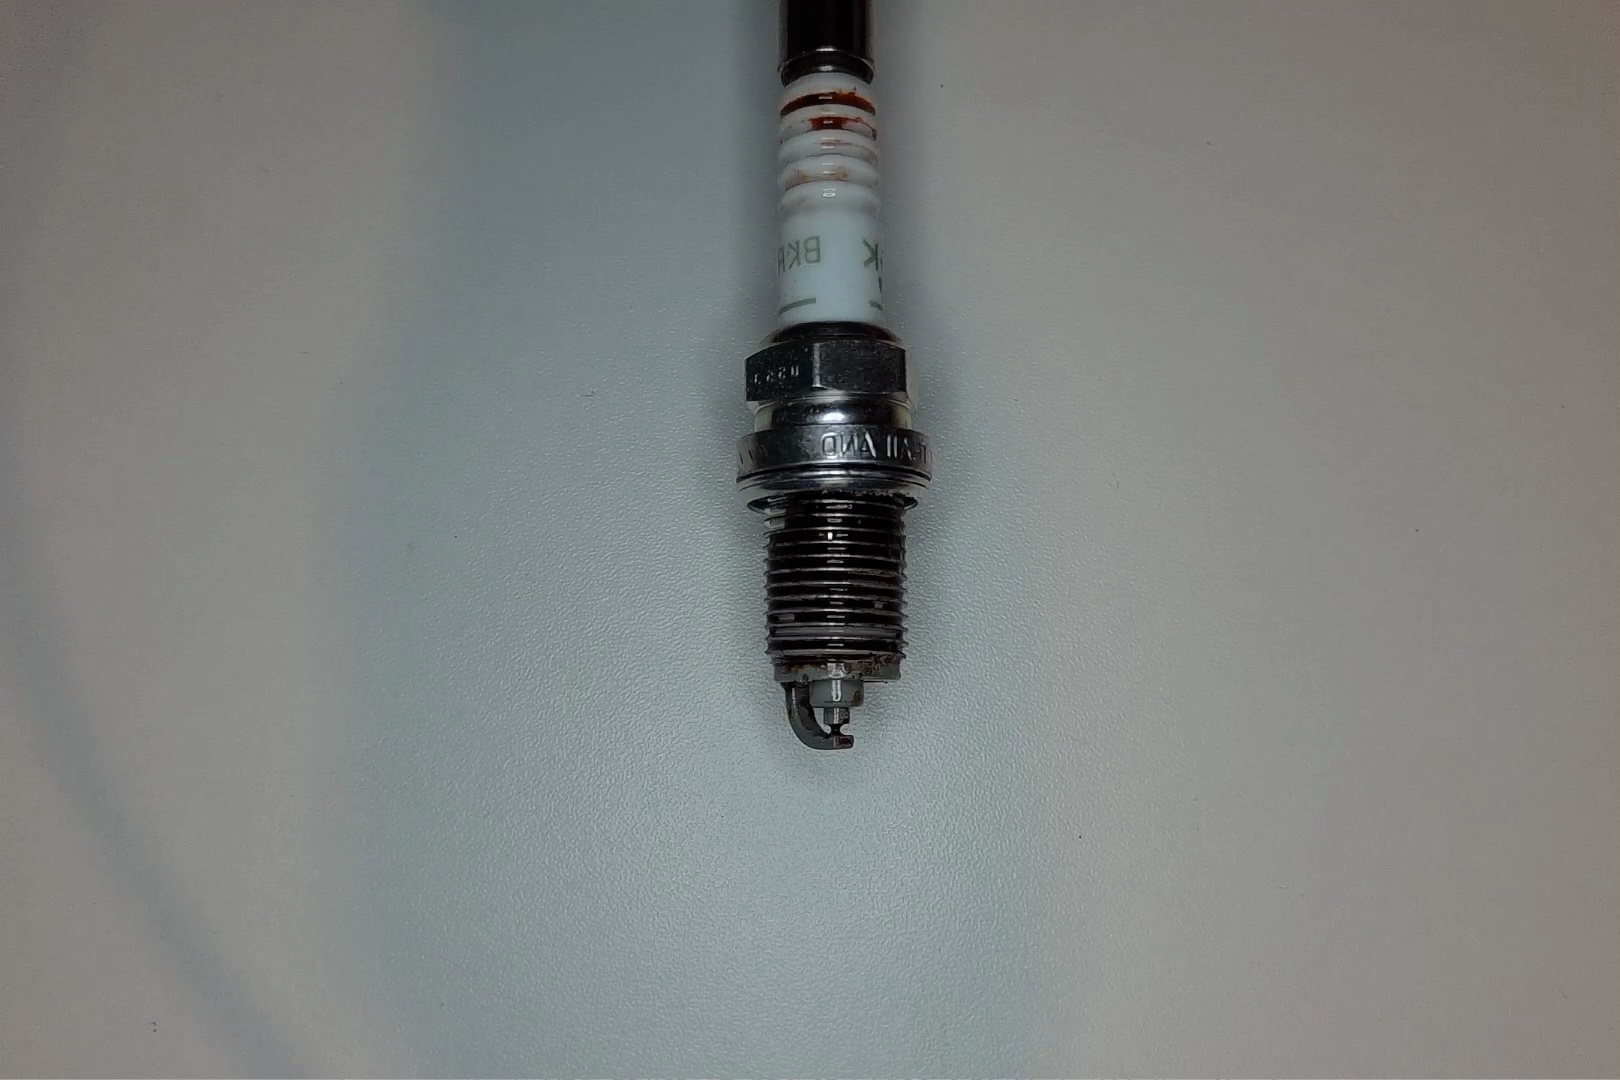
Label: anomaly